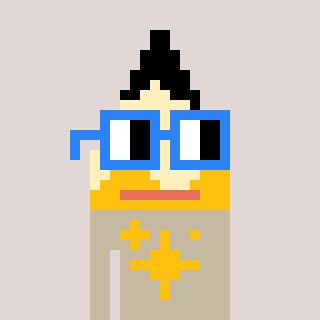
a pixel art character with square blue glasses, a pencil-shaped head and a bege-colored body on a warm background